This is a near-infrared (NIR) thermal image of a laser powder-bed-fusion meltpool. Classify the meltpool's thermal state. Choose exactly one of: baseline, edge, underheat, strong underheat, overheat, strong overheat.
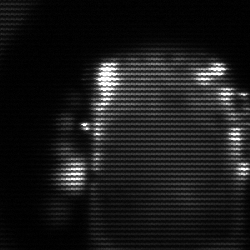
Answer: baseline